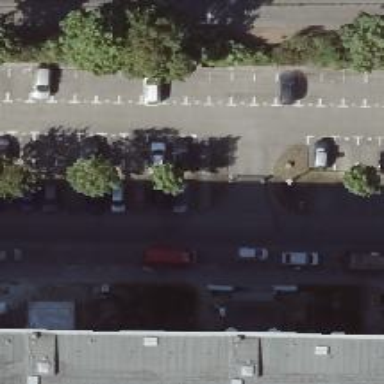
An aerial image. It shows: Footway along the road.